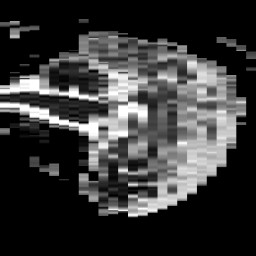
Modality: ADC
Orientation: sagittal
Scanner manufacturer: philips
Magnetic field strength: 3 T
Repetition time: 4.072 s
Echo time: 0.06042 s